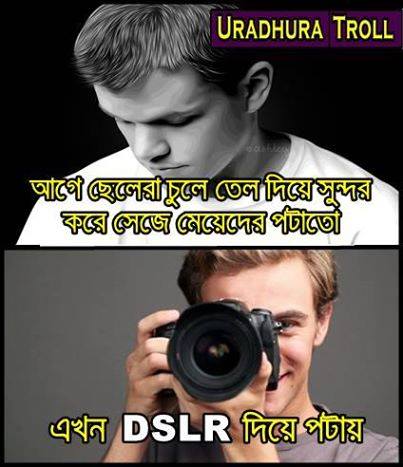
Caption: আগে ছেলেরা তেল দিয়ে সুন্দর করে সেজে মেয়েদের পটাতো এখন DSLR দিয়ে পটায়
Label: non-hate